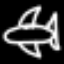
Label: airplane